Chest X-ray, PA view. Patient: 26 years old, sex M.
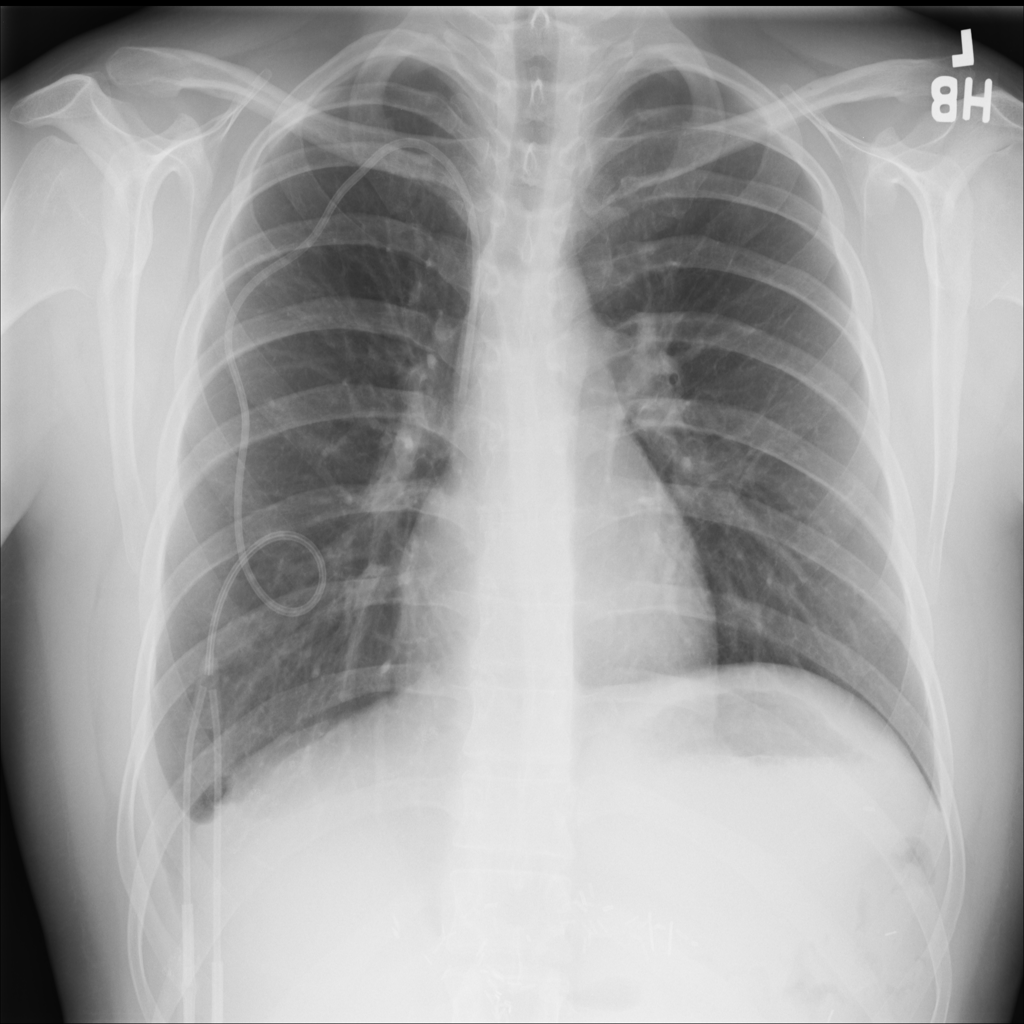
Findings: No Finding